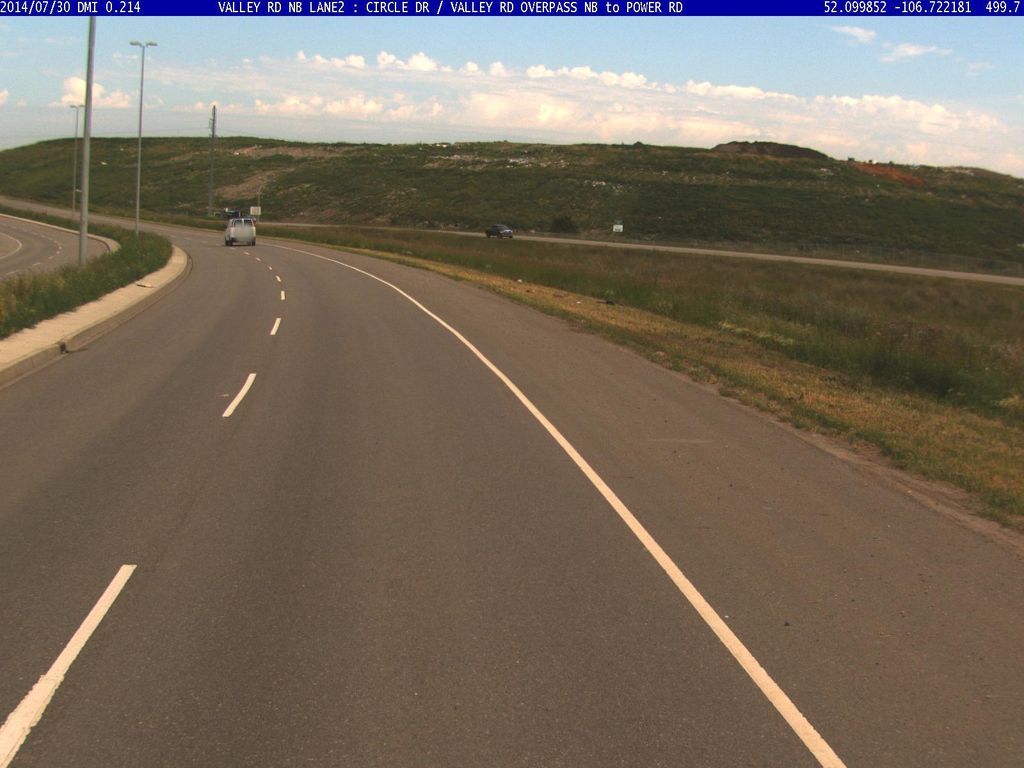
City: saskatoon